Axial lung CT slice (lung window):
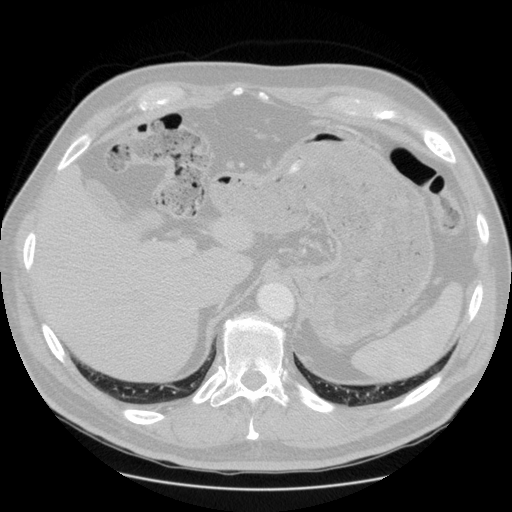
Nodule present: no